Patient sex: M
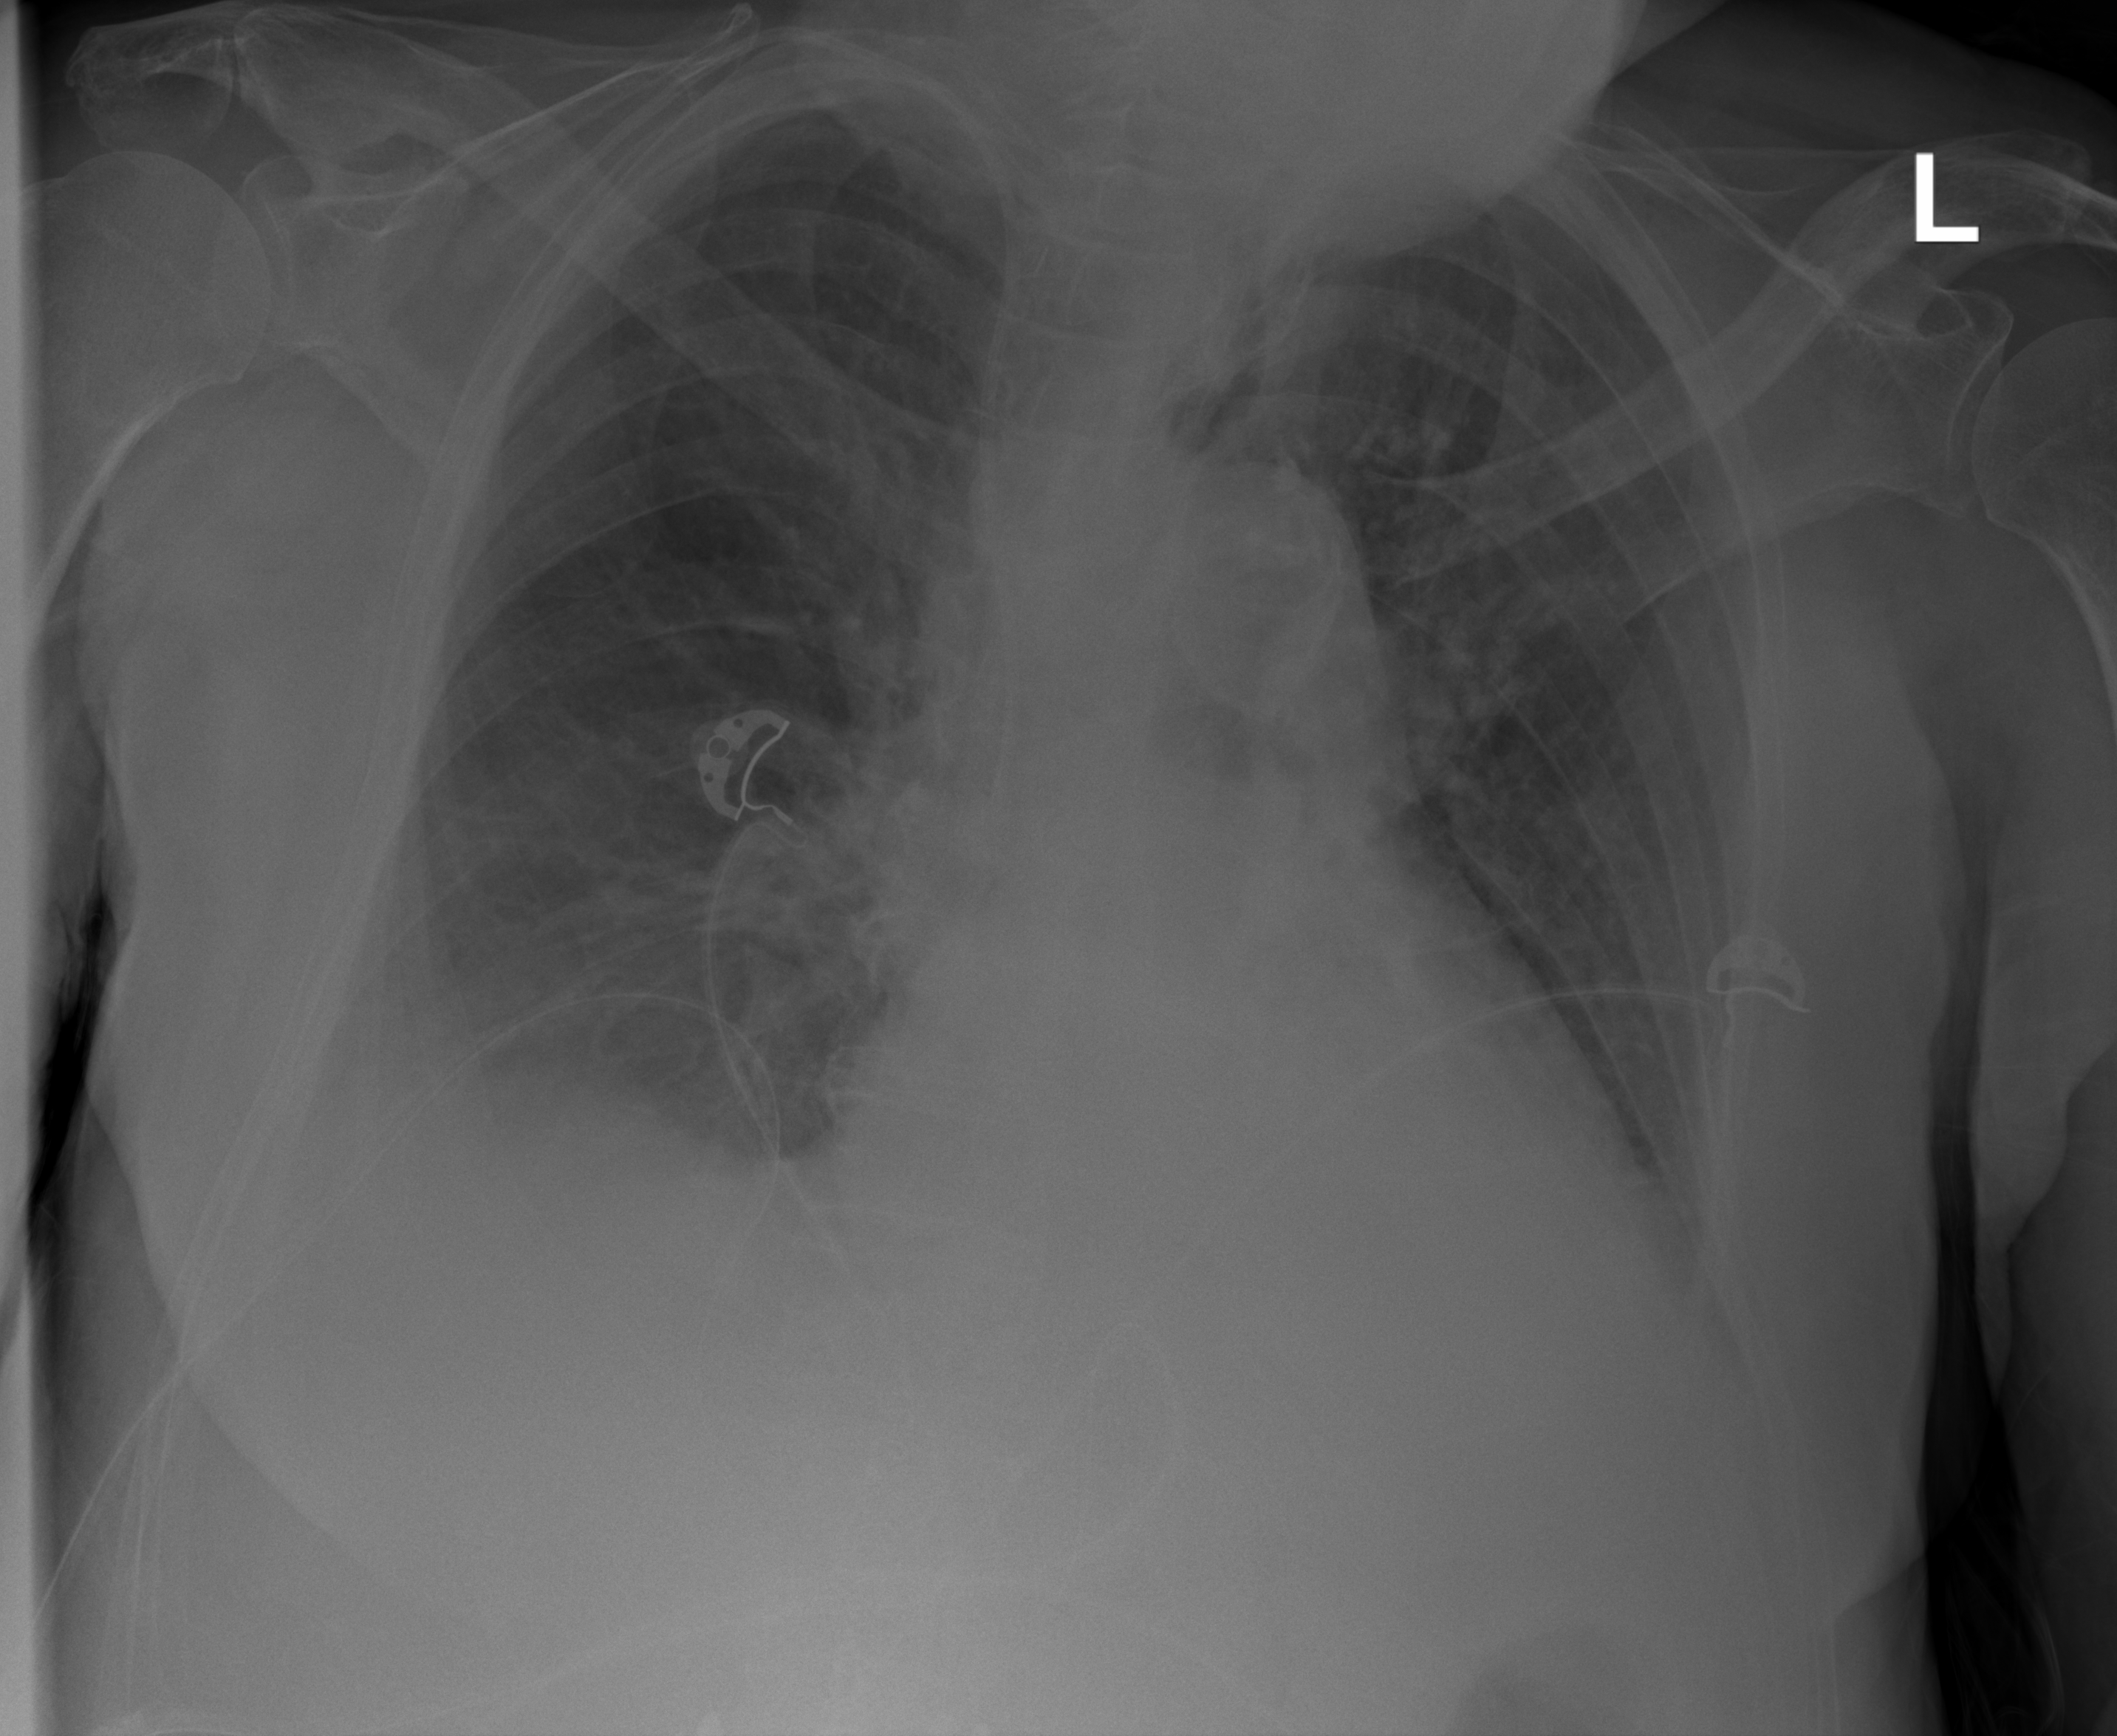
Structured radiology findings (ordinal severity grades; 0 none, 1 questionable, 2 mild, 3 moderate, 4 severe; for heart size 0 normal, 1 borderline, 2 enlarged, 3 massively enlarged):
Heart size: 1
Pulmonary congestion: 2
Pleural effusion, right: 2
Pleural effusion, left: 2
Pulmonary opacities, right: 1
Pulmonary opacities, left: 1
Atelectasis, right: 2
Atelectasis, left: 2